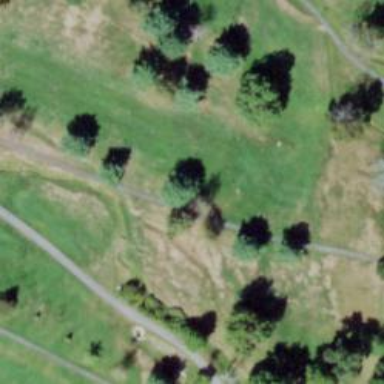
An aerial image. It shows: View of golf hole.